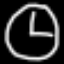
Label: clock